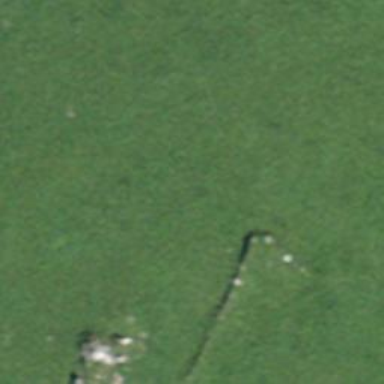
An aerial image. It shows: Dry stone wall barrier.